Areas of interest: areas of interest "Xinhua Bookstore Textbook Distribution Center (Xita 1st Road)"
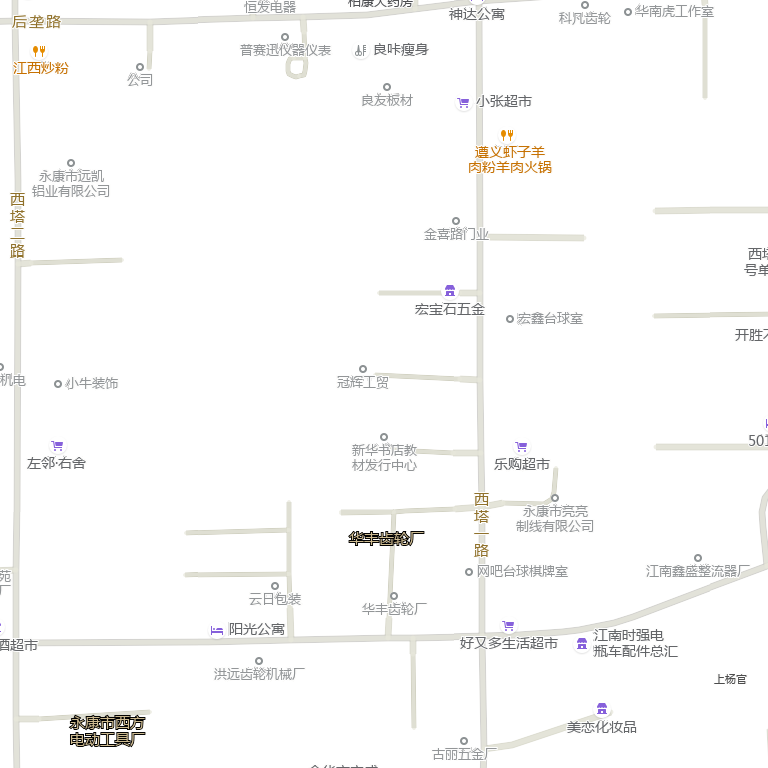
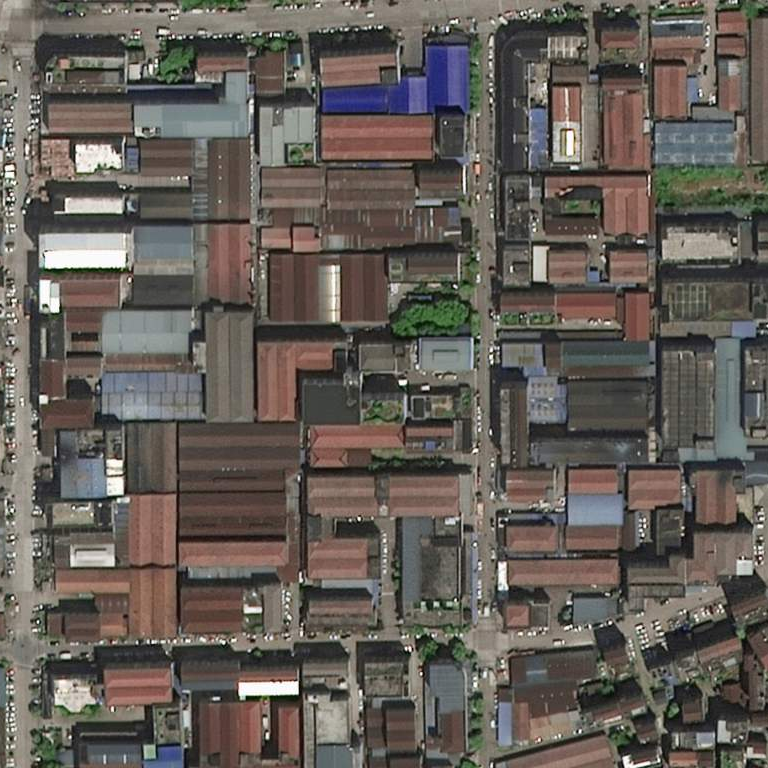